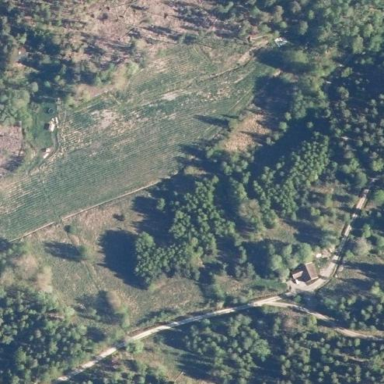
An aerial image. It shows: Landscape with heath vegetation.